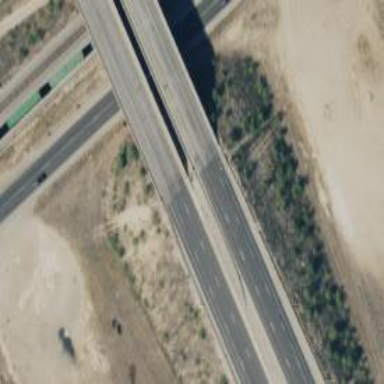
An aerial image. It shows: Motorway.